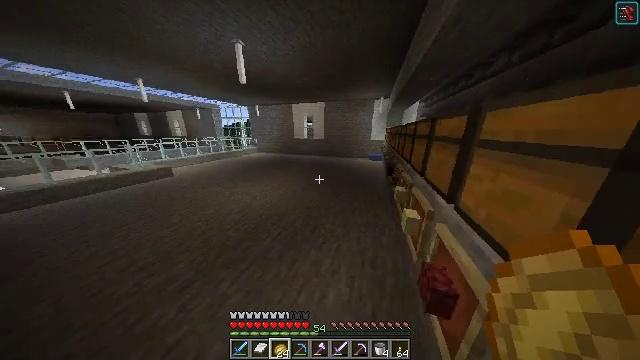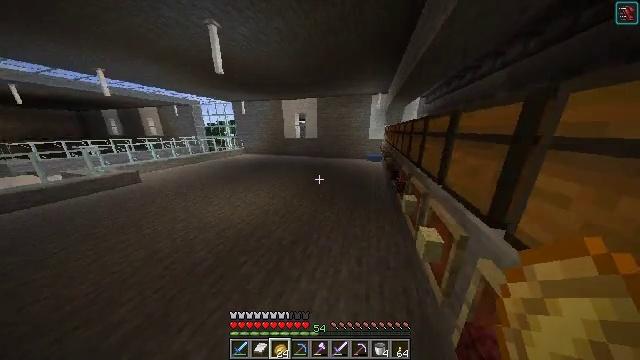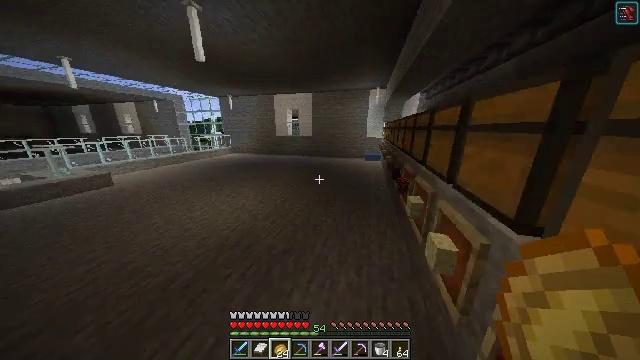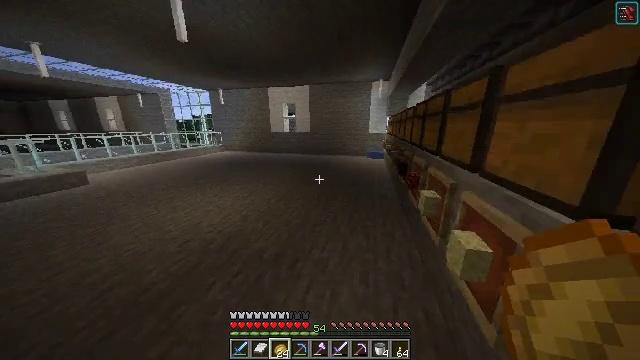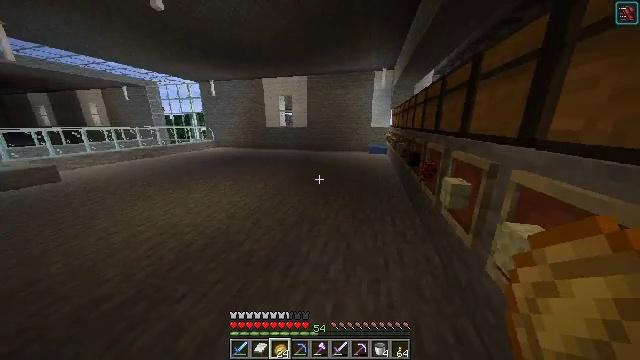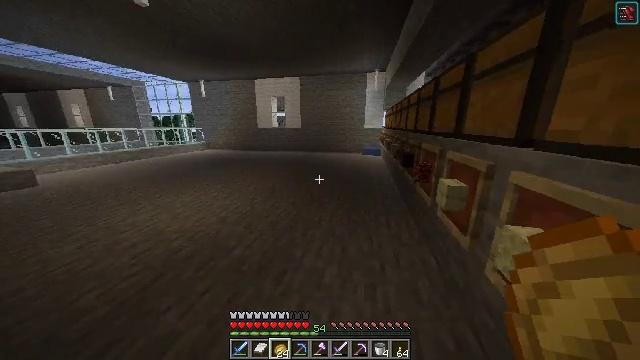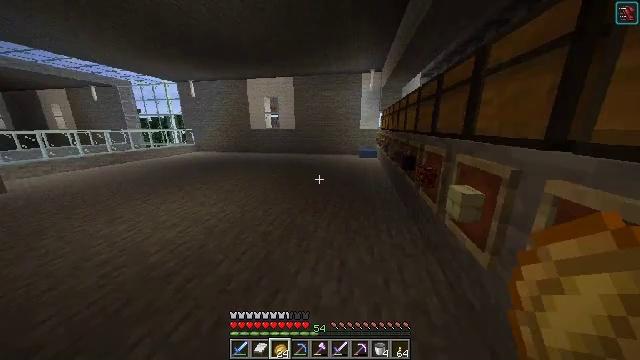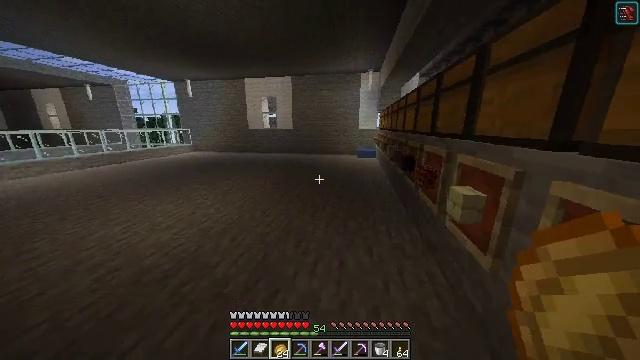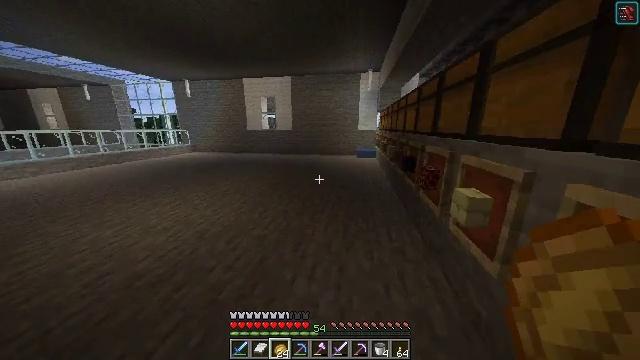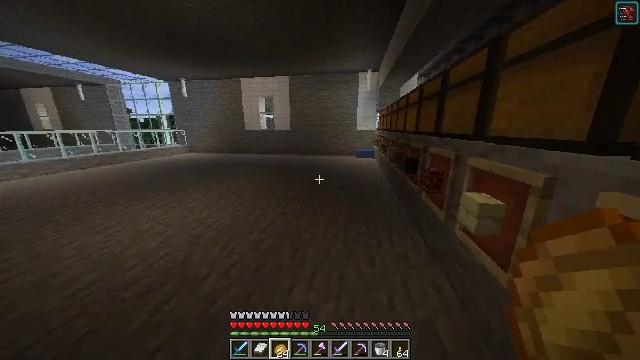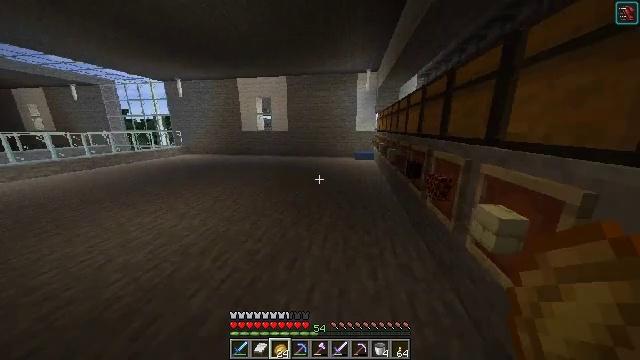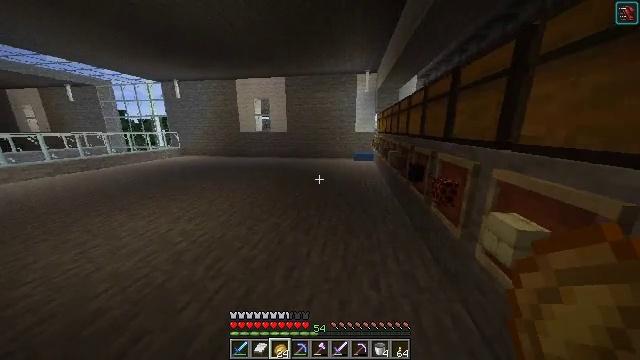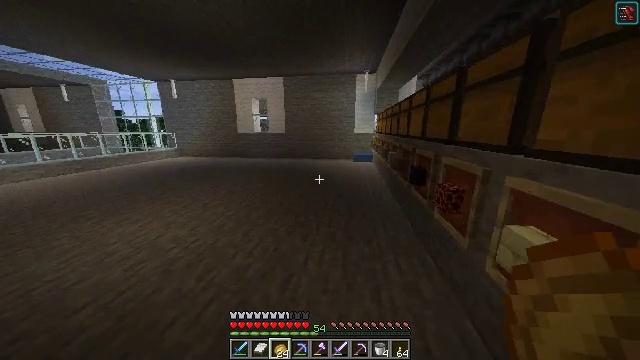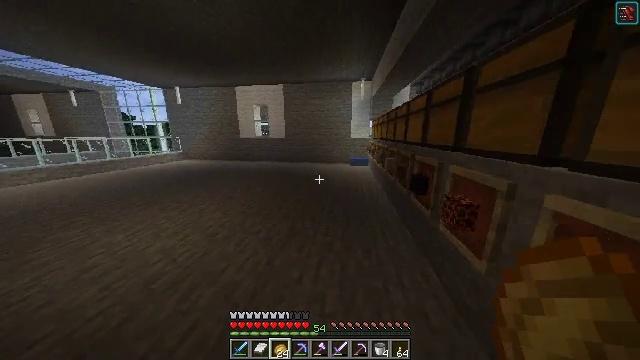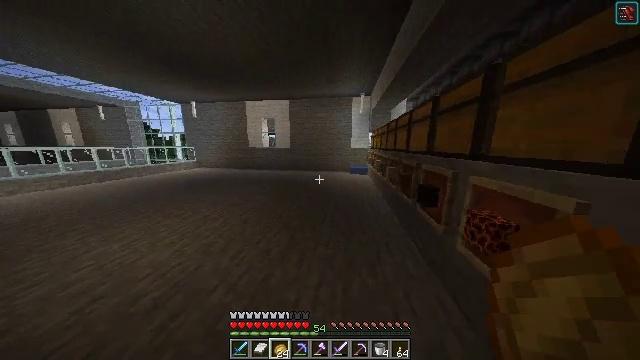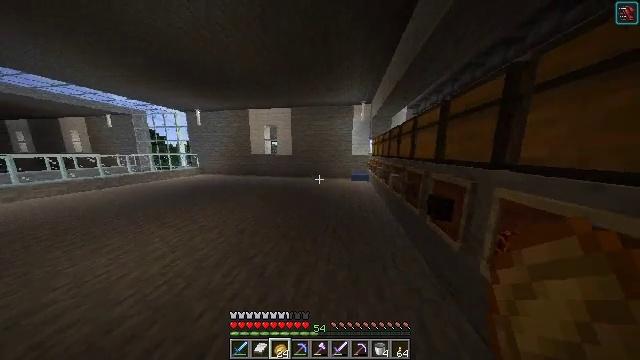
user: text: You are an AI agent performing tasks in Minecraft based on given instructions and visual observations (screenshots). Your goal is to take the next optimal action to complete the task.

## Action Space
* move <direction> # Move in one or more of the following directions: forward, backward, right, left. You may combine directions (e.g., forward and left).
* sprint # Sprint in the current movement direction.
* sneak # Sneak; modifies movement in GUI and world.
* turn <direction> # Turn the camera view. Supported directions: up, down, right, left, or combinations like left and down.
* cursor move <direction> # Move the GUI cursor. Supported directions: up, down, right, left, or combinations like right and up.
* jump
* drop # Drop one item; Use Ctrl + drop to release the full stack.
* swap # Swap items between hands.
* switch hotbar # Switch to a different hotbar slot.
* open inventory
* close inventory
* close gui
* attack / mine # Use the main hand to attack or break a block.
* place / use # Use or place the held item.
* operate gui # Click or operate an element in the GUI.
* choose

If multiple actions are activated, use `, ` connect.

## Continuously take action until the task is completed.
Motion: motion action
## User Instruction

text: Drop an oak trapdoor.
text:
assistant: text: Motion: move forward, turn right
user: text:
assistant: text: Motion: move forward, turn right
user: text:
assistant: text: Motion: move forward
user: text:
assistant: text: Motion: move forward
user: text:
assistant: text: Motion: turn right
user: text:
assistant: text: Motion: turn right
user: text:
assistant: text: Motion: no_op
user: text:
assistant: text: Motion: no_op
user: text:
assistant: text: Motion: move forward
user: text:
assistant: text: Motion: move forward
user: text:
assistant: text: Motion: no_op
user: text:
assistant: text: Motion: move forward
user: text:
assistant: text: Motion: move forward
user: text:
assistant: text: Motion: move forward, turn up
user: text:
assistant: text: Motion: move forward, turn up
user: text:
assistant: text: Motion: move forward
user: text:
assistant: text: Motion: move forward, turn left and down
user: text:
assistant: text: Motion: move forward, turn right and down
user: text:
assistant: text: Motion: move forward, turn right
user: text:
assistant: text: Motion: move forward, turn right
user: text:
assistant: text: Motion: move forward, turn right
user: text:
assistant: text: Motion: move forward, turn right
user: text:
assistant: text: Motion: move forward, turn right
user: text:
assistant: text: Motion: move forward
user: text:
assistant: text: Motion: move forward and move left, jump
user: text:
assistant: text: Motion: move forward and move left, turn right, jump
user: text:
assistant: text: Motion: move forward and move left, jump
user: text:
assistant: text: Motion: move forward and move left, jump
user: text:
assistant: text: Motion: move forward and move left, turn right, jump
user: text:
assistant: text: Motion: move forward and move left, turn right